Field crop: maize
Growth stage: 2
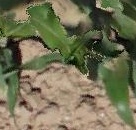
Species: maize